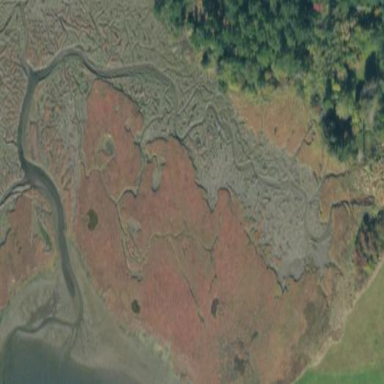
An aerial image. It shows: Tidal wetland with tidal flats.